Question: What is the reading of the measurement in the image?
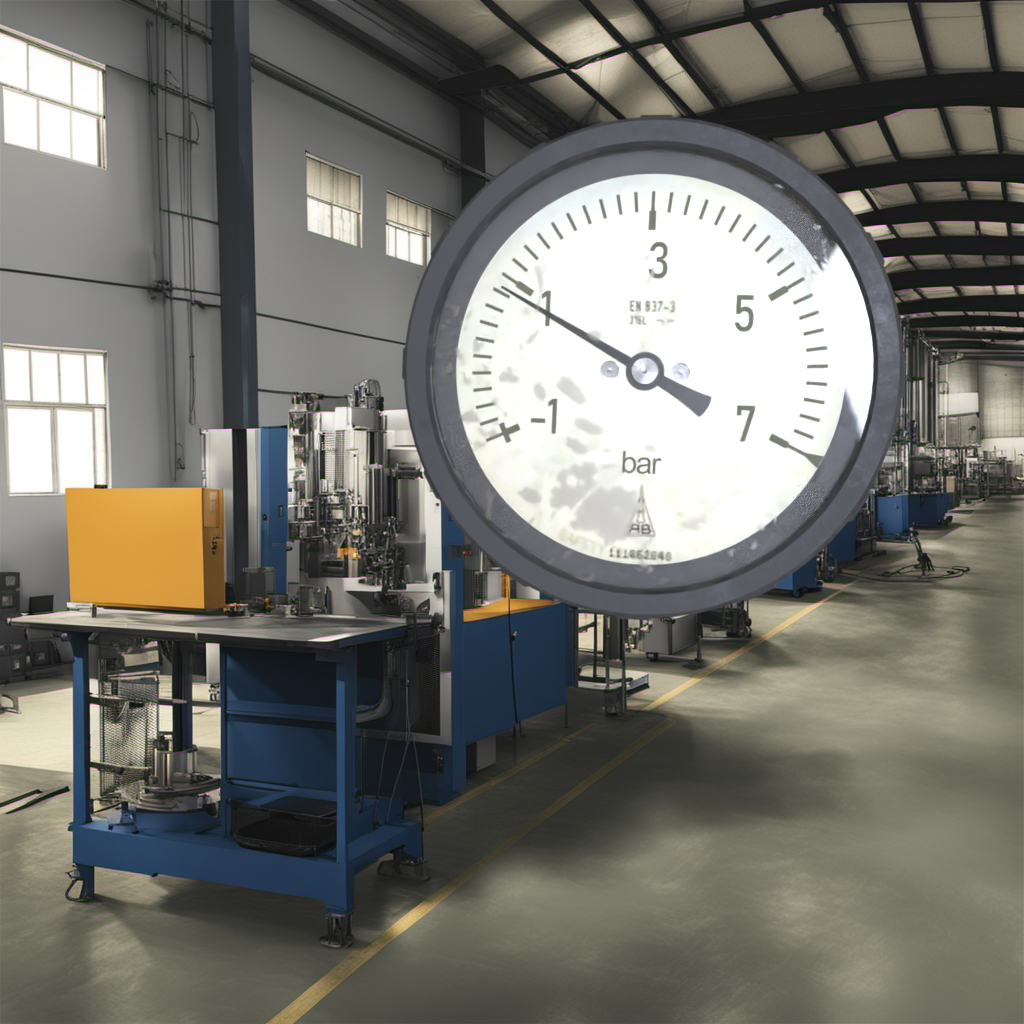
Answer: The result is 0.89
Question: What is the reading range of this measurement?
Answer: The range is from -1 to 7
Question: What is the minimum and maximum value of the measurement shown in the image?
Answer: The minimum value is -1 and the maximum value is 7